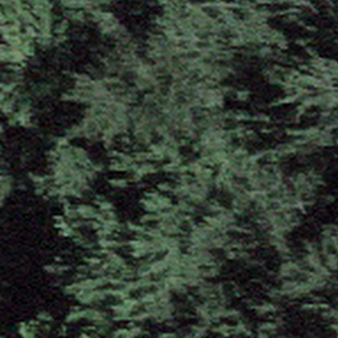
Label: other